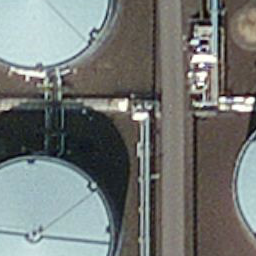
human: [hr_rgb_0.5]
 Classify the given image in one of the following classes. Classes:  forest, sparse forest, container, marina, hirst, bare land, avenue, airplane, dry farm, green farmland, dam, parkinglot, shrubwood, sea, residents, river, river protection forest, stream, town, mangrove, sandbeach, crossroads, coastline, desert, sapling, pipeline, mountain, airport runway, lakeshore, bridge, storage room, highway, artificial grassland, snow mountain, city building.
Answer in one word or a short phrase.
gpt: storage room